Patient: sex F, age 62
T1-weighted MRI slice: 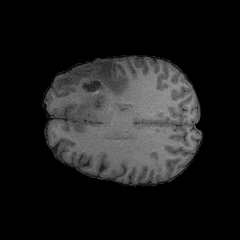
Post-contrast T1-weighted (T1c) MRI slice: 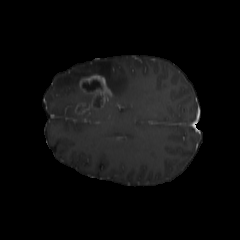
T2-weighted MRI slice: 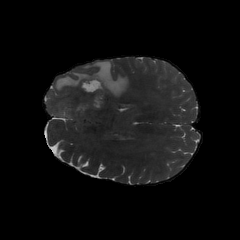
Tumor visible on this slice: yes
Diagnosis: Glioblastoma, IDH-wildtype
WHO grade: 4